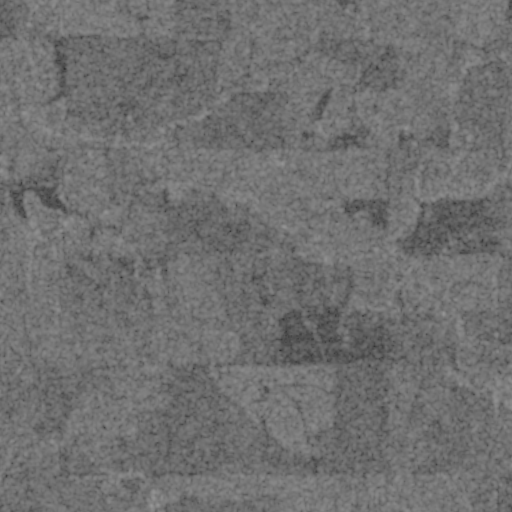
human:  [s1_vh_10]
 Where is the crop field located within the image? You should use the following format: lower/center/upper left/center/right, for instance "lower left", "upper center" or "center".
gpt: The crop field is located in the lower left of the image.
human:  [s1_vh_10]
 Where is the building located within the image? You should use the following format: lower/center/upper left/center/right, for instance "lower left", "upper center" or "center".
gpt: The building is located in the upper of the image.
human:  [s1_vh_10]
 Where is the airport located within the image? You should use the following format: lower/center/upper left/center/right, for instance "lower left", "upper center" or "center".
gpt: There is no airport in the image.

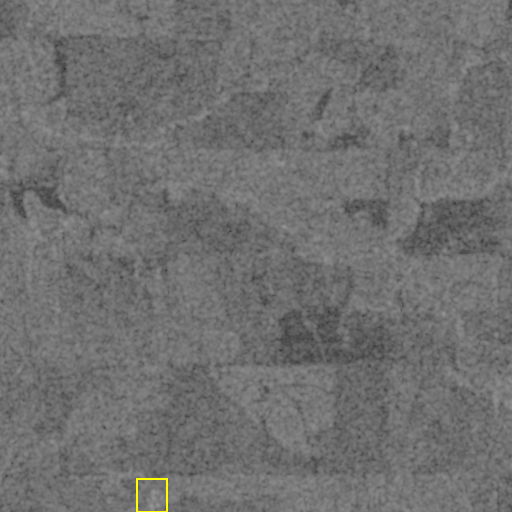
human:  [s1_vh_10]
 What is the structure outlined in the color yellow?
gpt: The structure outlined in yellow is a crop field.
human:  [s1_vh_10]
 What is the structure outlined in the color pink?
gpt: There is no pink outline.